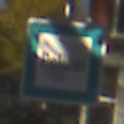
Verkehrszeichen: Polizei
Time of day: SunriseSunset
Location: Outdoor (Urban)
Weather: PartlyCloudy
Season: Autumn
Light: Natural